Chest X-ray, PA view. Patient: 57 years old, sex M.
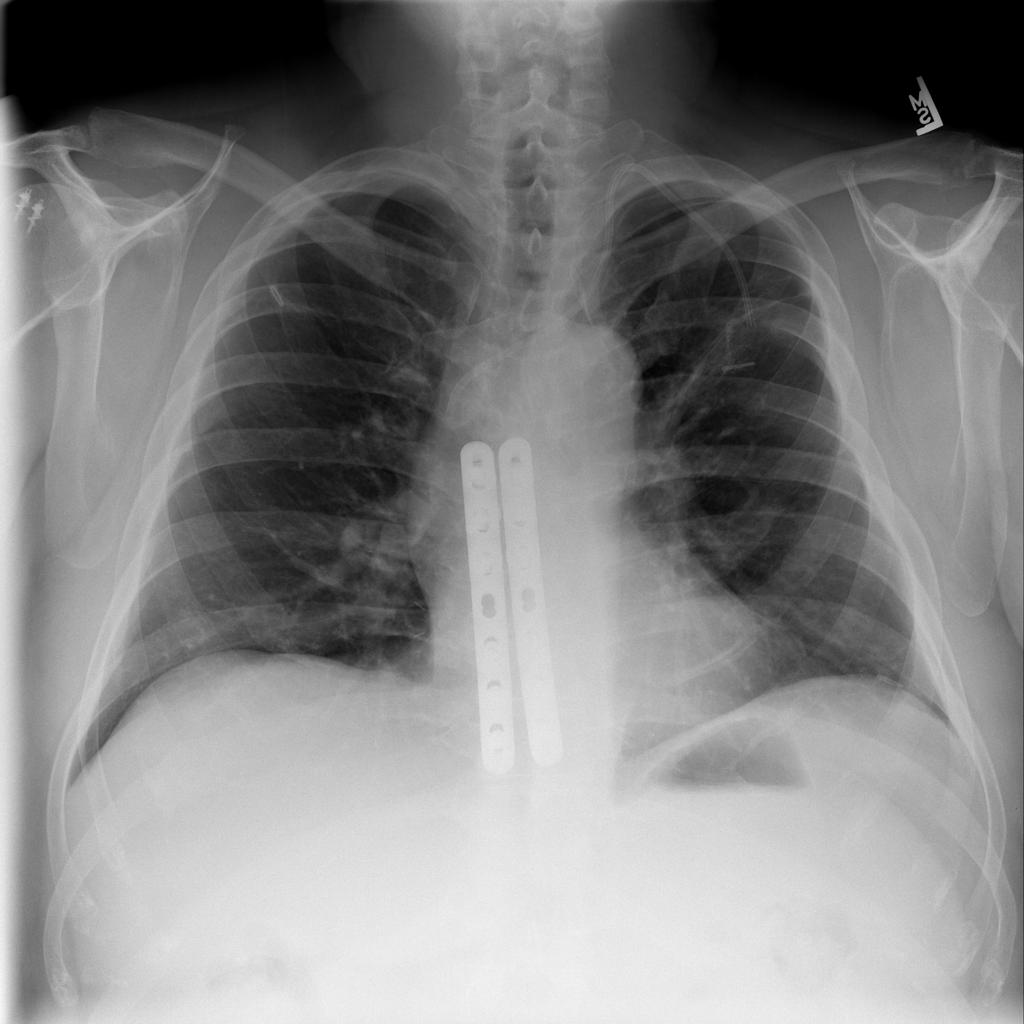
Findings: Mass